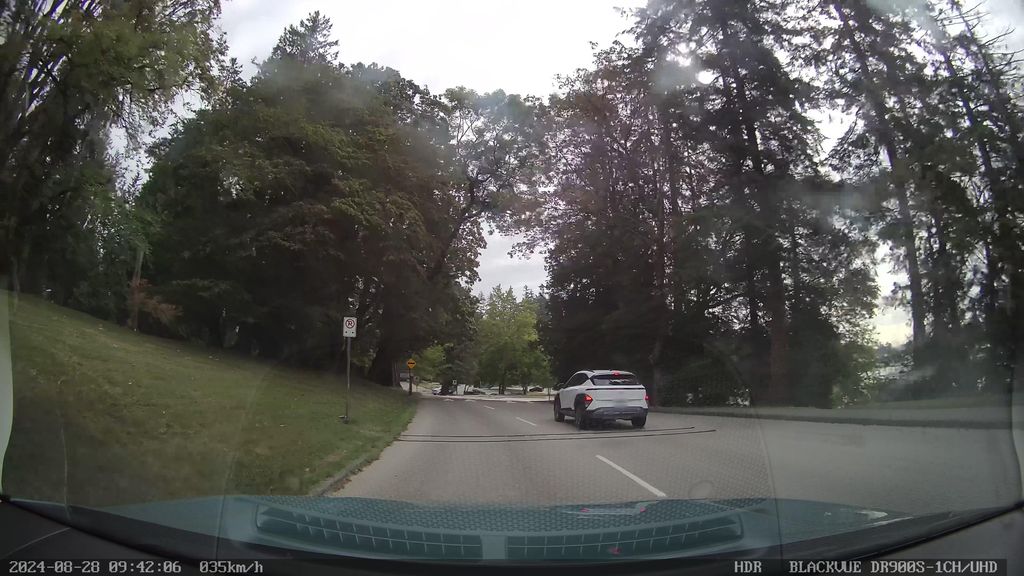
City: vancouver